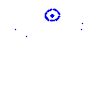
Particle: proton